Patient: sex M, age 56
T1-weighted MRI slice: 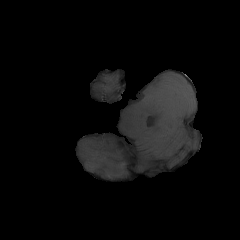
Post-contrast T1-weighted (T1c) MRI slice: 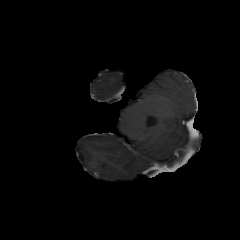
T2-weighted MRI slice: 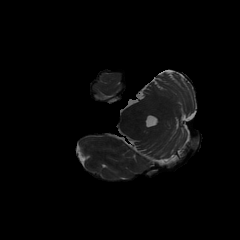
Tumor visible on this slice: no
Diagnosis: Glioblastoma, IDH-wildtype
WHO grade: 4